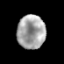
Tissue: prostate
Cell type: Epithelial cells
Senescence score: 0.244
Nuclear area (px): 933
Mean DAPI intensity: 163.925